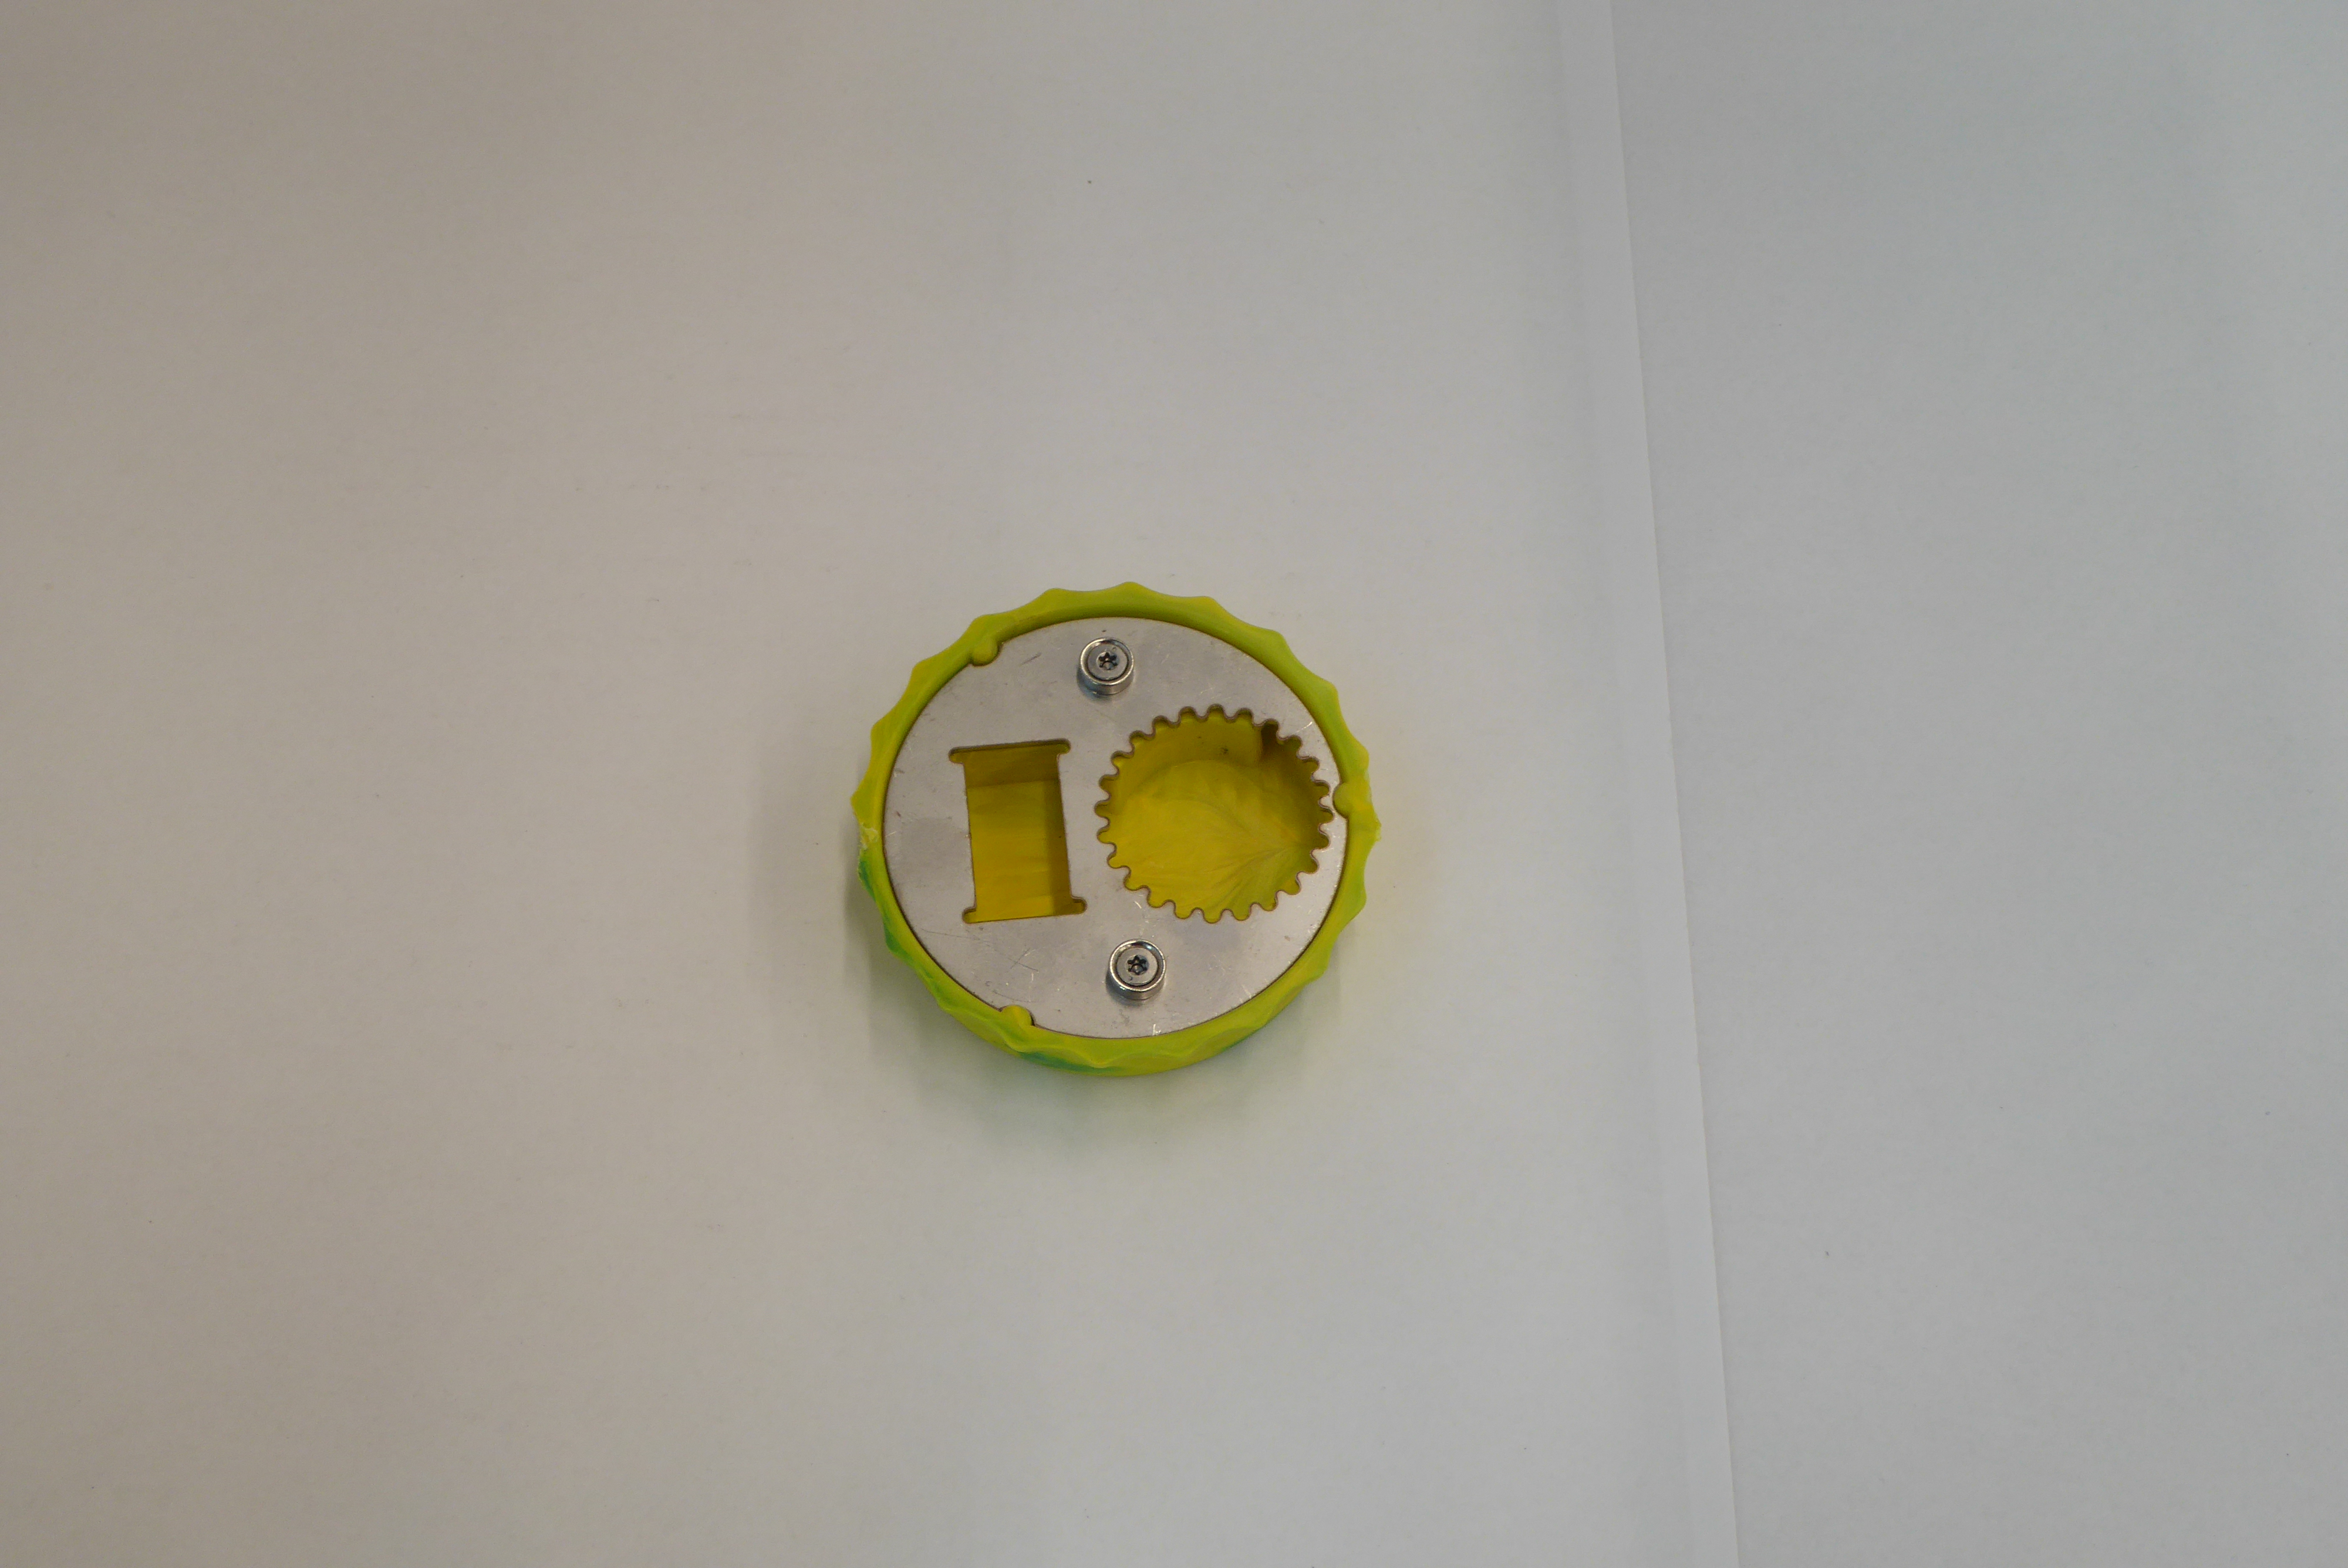
Label: Bottle Opener